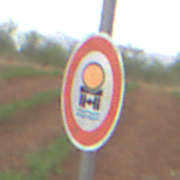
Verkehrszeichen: VerbotFahrzeugeWassergefaehrdenderLadung
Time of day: Midday
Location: Outdoor (Nature)
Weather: PartlyCloudy
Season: NotSpecified
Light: Natural